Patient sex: F
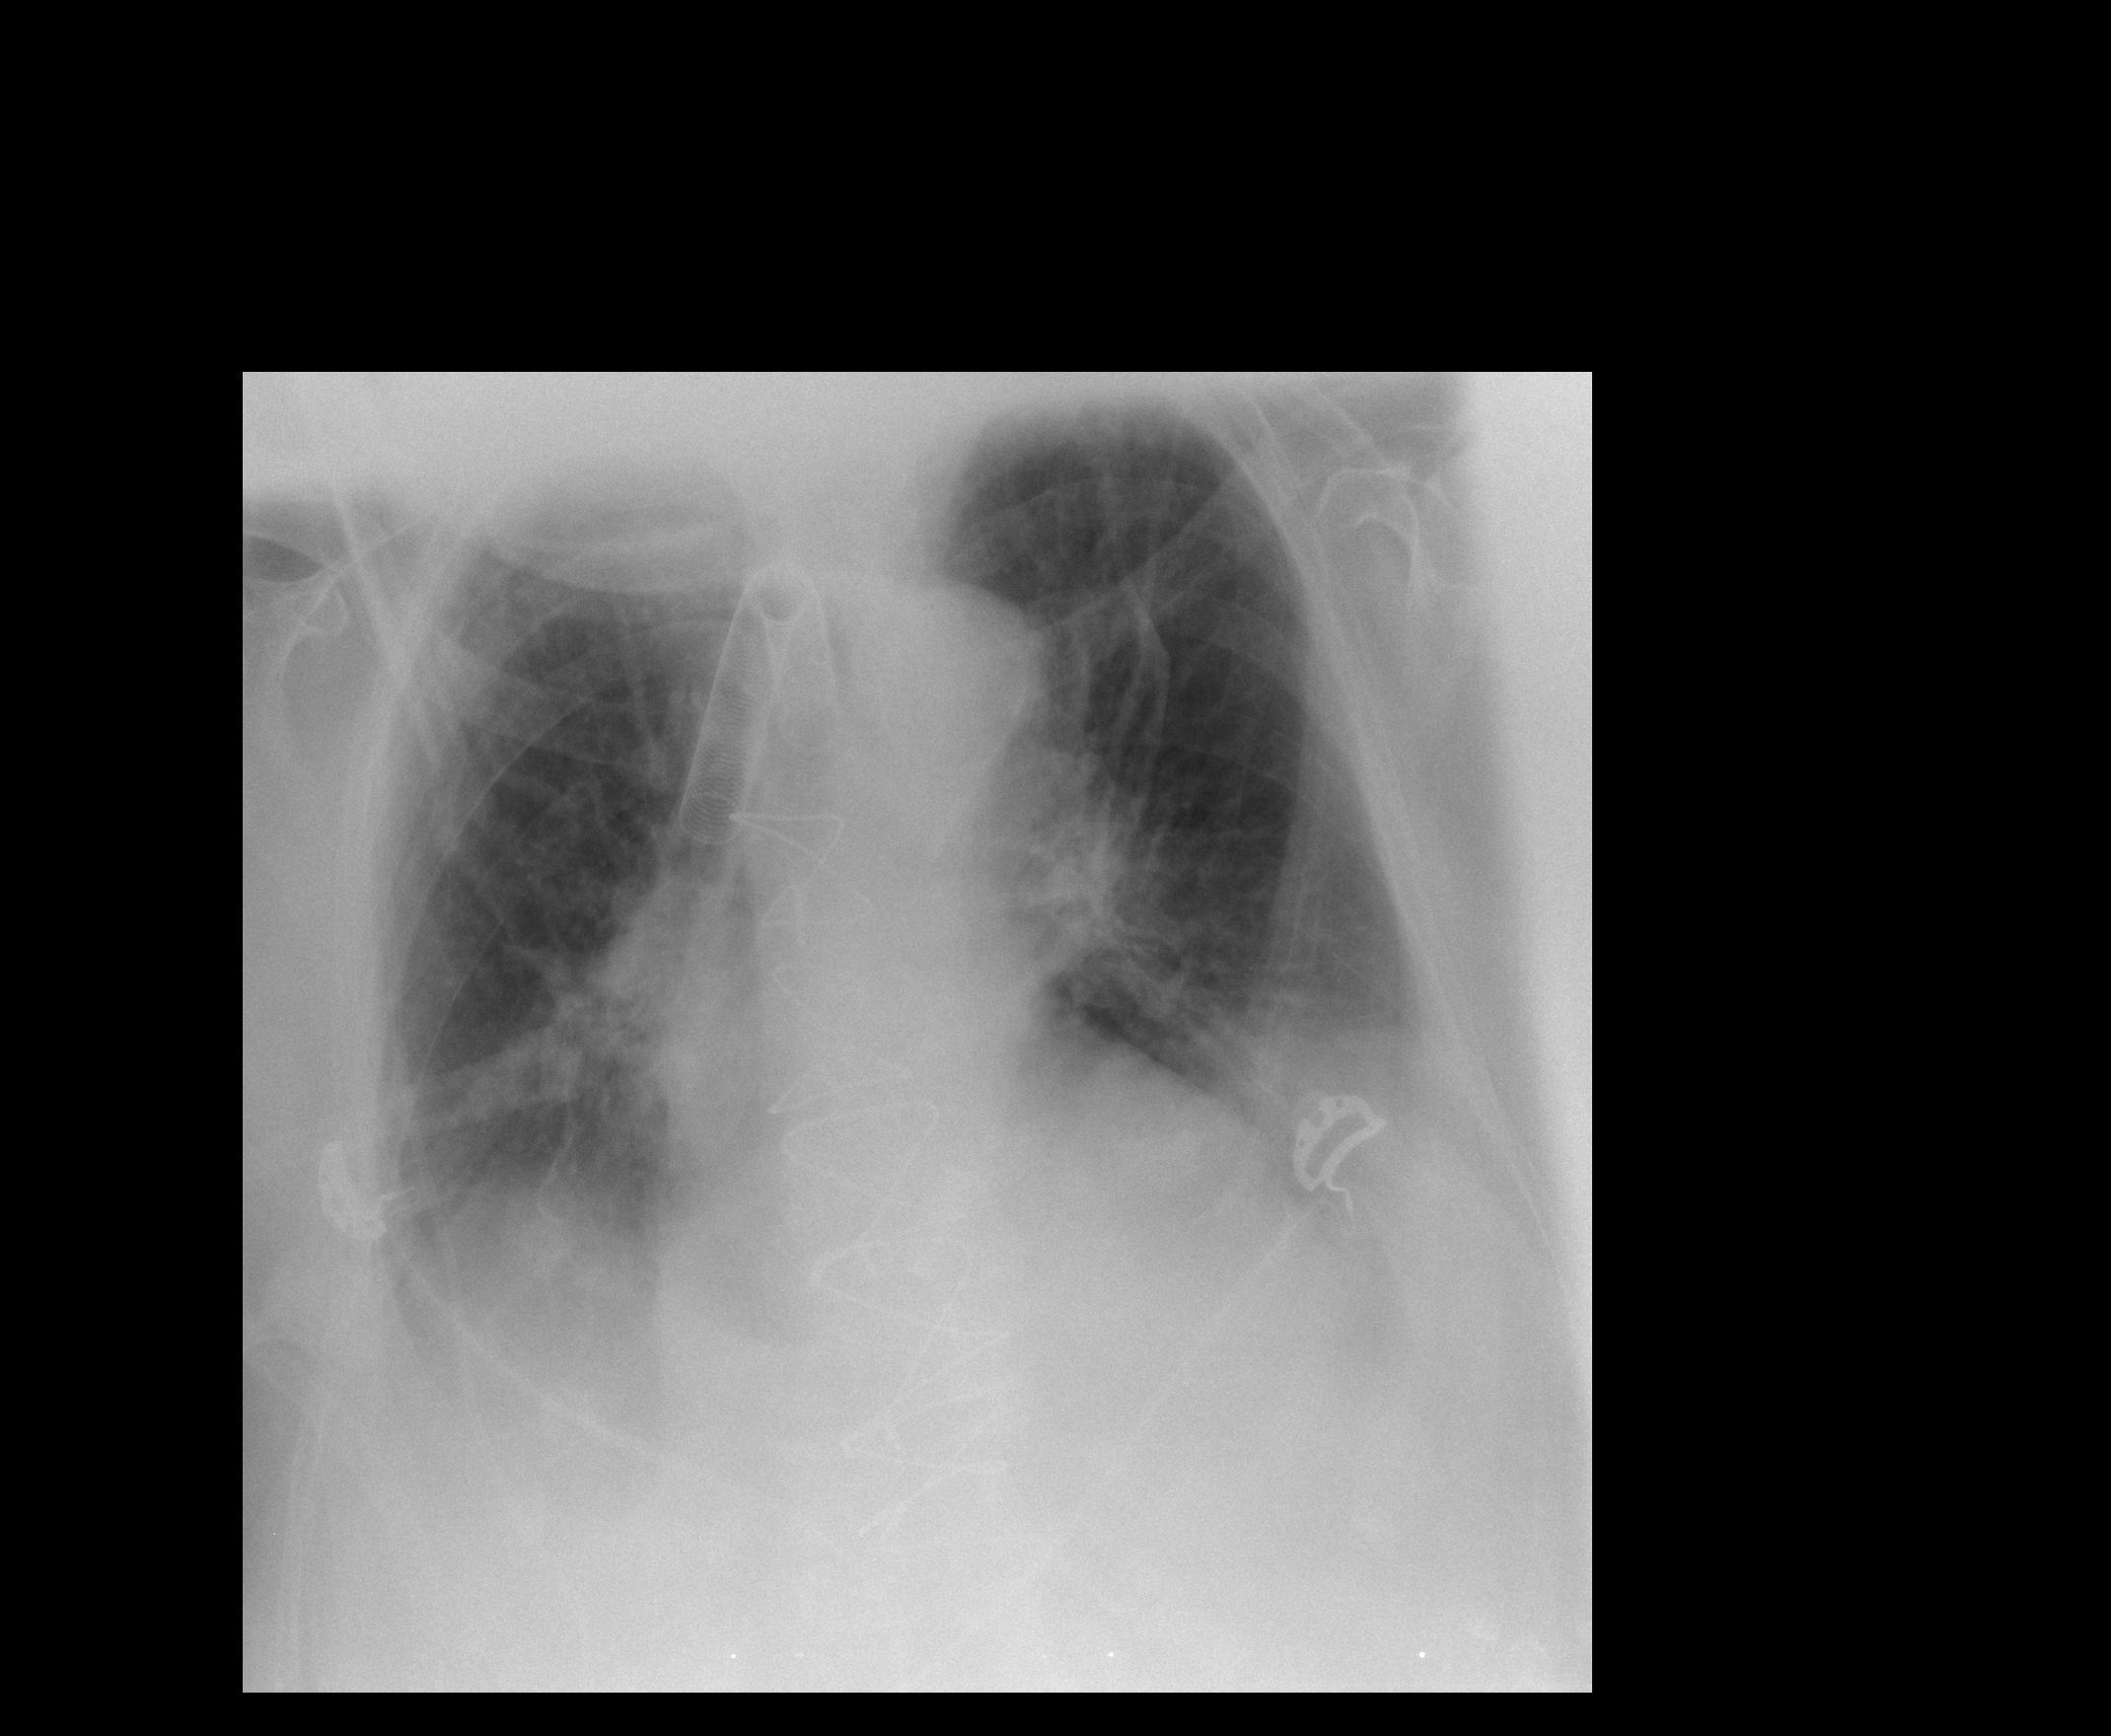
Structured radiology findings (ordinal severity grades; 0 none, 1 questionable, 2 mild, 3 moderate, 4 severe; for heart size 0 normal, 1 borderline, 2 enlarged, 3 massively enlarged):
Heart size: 2
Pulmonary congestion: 2
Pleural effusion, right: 2
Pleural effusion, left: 2
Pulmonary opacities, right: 1
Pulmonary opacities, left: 0
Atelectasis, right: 2
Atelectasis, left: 2